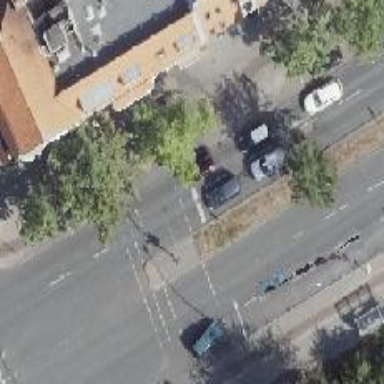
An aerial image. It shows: Road with traffic signals.